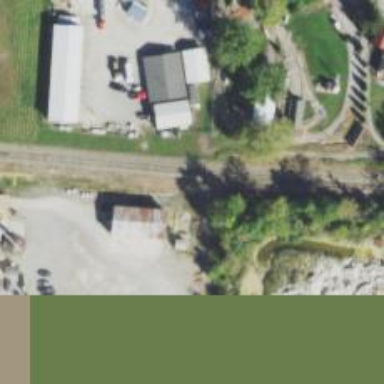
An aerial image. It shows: Railway spur service.